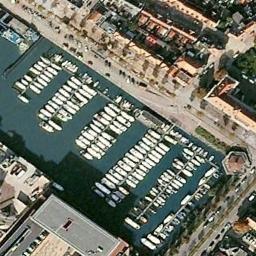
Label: harbor